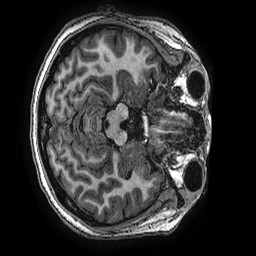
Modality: T1w
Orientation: axial
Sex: female
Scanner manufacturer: ge
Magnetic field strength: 3 T
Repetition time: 0.00766 s
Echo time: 0.003476 s